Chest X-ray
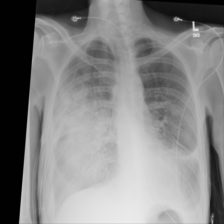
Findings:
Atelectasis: positive
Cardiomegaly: negative
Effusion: positive
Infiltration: negative
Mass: negative
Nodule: negative
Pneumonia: negative
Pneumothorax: negative
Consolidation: positive
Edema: negative
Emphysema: negative
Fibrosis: negative
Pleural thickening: negative
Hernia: negative